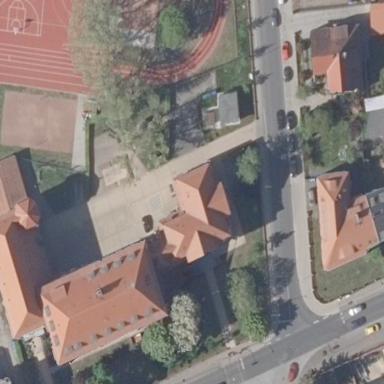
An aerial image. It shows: School building.